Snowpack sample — Buffalo Mountain, Silverthorne, Colorado, USA (1/25/25, 10:11 AM MST)
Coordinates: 39.6222, -106.1139
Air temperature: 22 °F
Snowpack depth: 110 cm
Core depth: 10 cm
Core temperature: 46.4 °F
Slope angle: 12°, slope face: 102°
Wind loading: high
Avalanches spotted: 0
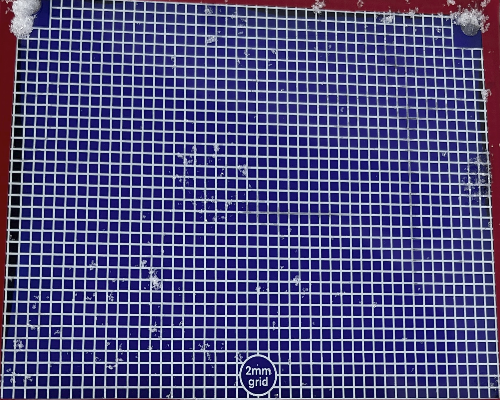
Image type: profile
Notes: No avalanches nearby, collected on the outskirts of a fire break 15 meters from the treeline, on way to Buffalo and Red Mountain